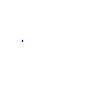
Particle: proton